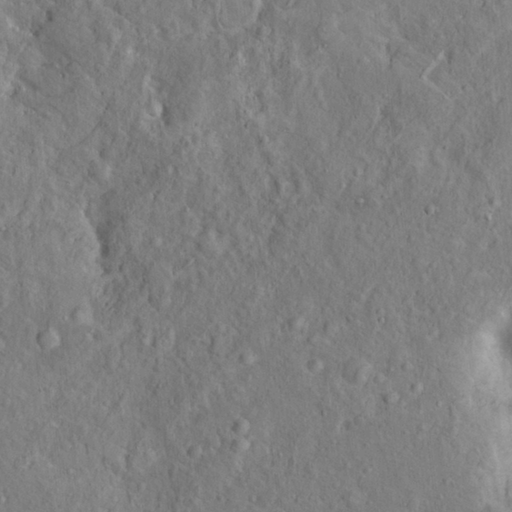
Objects detected: cone